Question: In ASP.NET 5, how do we programmatically access an Azure Web App's connection strings? I've been able to retrieve the 'TEST_APP_SETTINGS' value but not the 'TestConnString' one.

Here is what I have tried:
'''
services.Configure<AppSettings>(Configuration.GetSubKey("AppSettings"));
'''
I'm afraid that 'AppSettings' doesn't exist. I've also done this and the app settings show up but the connection strings do not.
Startup.cs
'''
// Setup configuration sources.
Configuration = new Configuration()
.AddJsonFile("config.json")
.AddEnvironmentVariables();
// Allow access from *.cshtml
services.AddSingleton<Configuration>(provider =>
{
return Configuration as Configuration;
});
'''
Dev.cshtml
'''
@inject Microsoft.Framework.ConfigurationModel.Configuration config;
<dl>
@foreach(var k in @config.GetSubKeys())
{
<dt>@k.Key</dt>
<dd>@config.Get(k.Key)</dd>
}
</dl>
'''
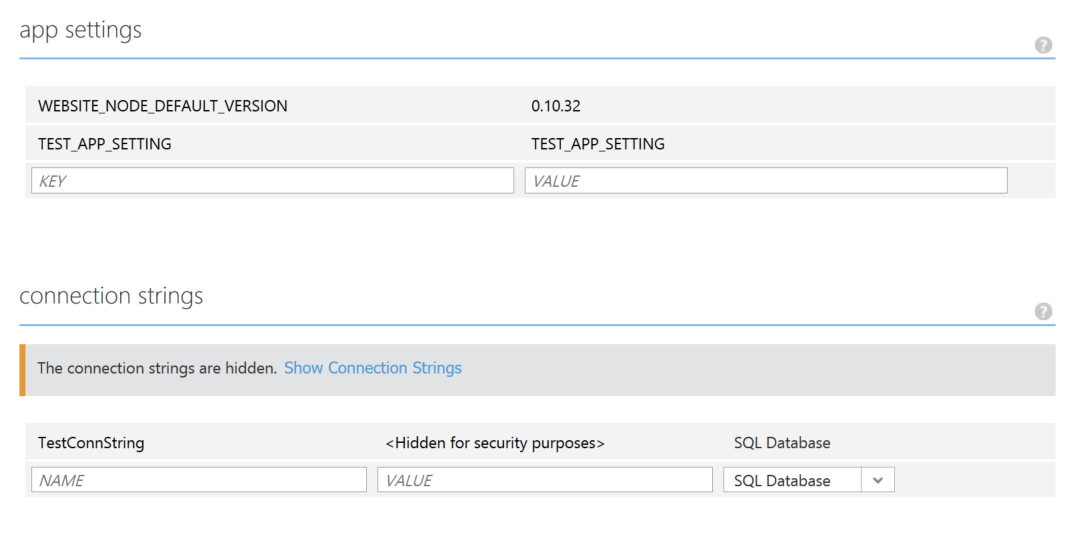
Answer: The connection strings are set as environment variables. Therefore, first you have to <URL> and then the connection strings will be named 'Data:NAME:ConnectionString' where 'NAME' is the name of the connection string in the portal.
For example, if your connection string is "ServerConnection" then you access it using using 'Data:ServerConnection:ConnectionString'
<URL> are the tests that validate the mapping environment configuration mappings, they might explain it better.